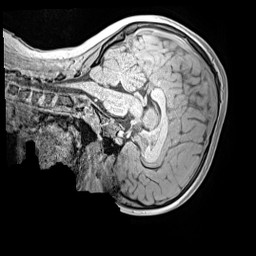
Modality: MP2RAGE
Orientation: sagittal
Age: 9
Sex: female
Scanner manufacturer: siemens
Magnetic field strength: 3 T
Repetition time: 4 s
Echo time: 0.00299 s